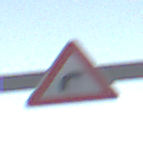
Verkehrszeichen: KurveRechts
Umgebung: Outdoor, Nature
Tageszeit: SunriseSunset
Wetter: Clear
Licht: Natural
Jahreszeit: NotSpecified
Kontrast: HighContrast